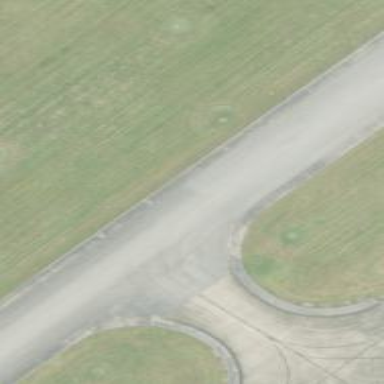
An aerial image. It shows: Image of taxiway at airport.